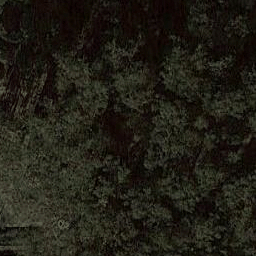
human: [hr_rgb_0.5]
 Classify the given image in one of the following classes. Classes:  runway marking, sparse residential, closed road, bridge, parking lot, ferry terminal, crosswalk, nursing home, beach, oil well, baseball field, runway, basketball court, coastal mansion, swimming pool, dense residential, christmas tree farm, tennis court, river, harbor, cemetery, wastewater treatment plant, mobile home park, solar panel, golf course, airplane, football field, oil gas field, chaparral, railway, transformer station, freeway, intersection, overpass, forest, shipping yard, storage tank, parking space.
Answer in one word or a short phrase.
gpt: forest